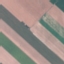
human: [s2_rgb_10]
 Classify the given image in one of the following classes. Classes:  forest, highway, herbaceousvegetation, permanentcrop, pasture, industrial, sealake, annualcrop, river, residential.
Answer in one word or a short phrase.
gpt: AnnualCrop